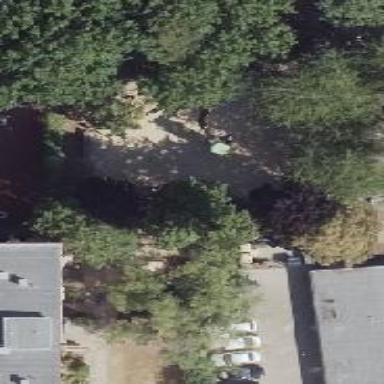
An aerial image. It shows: Playground featuring balance rope.